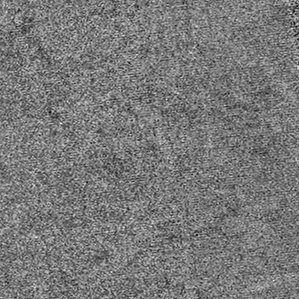
Label: frost